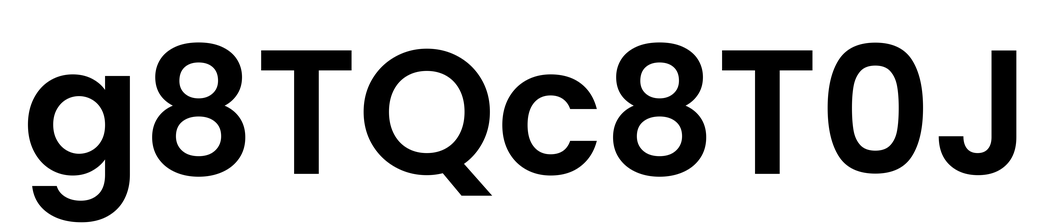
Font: Poppins-SemiBold